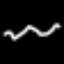
Label: squiggle